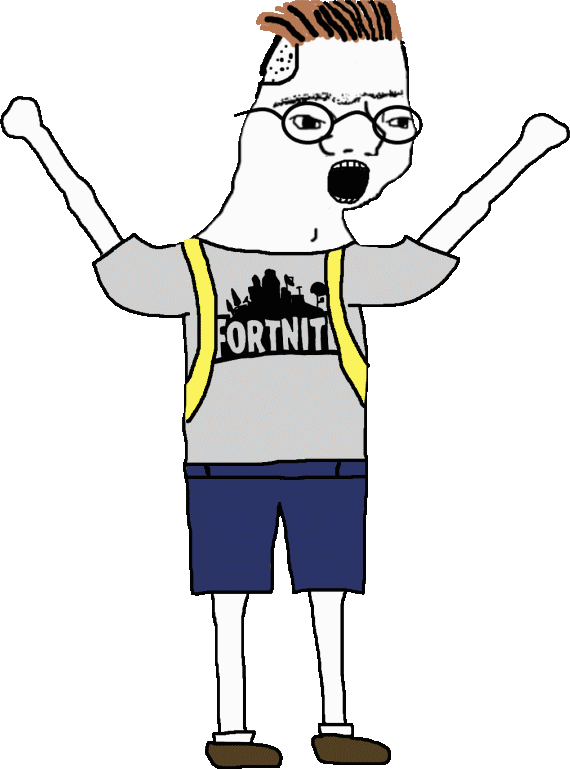
Label: 5_Zoomer